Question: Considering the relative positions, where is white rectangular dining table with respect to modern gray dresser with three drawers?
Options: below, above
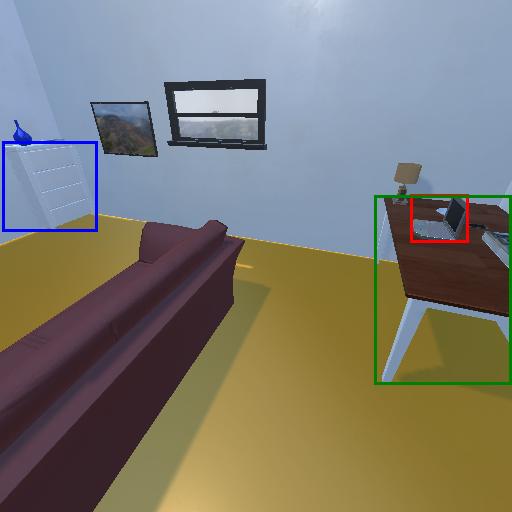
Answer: below